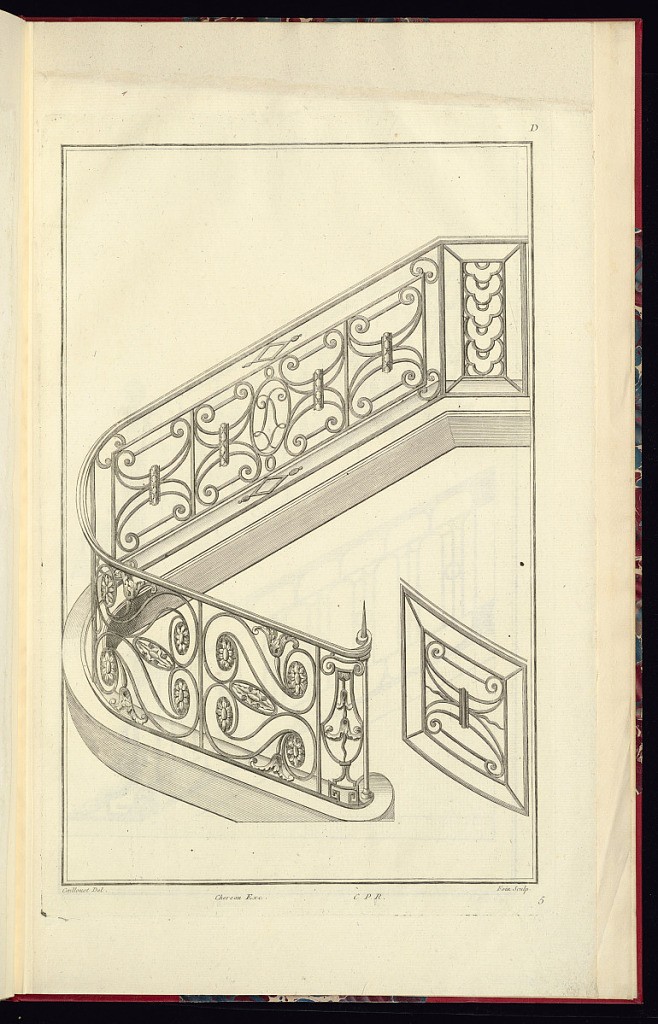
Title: Staircase Balustrade Design
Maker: Caillouet, French, mid-18th century
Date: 1775–87
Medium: Engraving and etching on paper
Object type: Print
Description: A design for a wrought-iron staircase balustrade featuring scrolling and geometric bands, scrolling leaves, s-scrolls, c-scrolls, rosettes, and the French Royal cypher of double L's. The plate is signed and numbered.